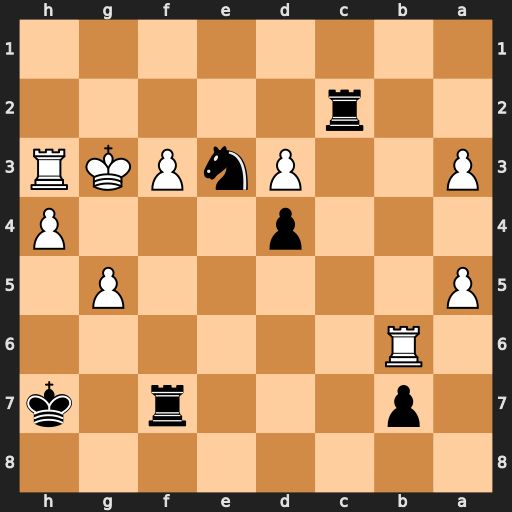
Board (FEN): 8/1p3r1k/1R6/P5P1/3p3P/P2PnPKR/2r5/8
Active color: b
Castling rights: -
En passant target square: -
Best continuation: Rg2#